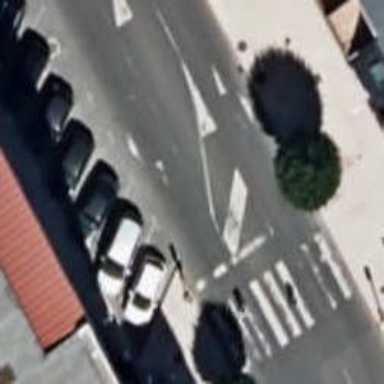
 and diagonal parking lane on the left side."